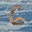
Label: 6